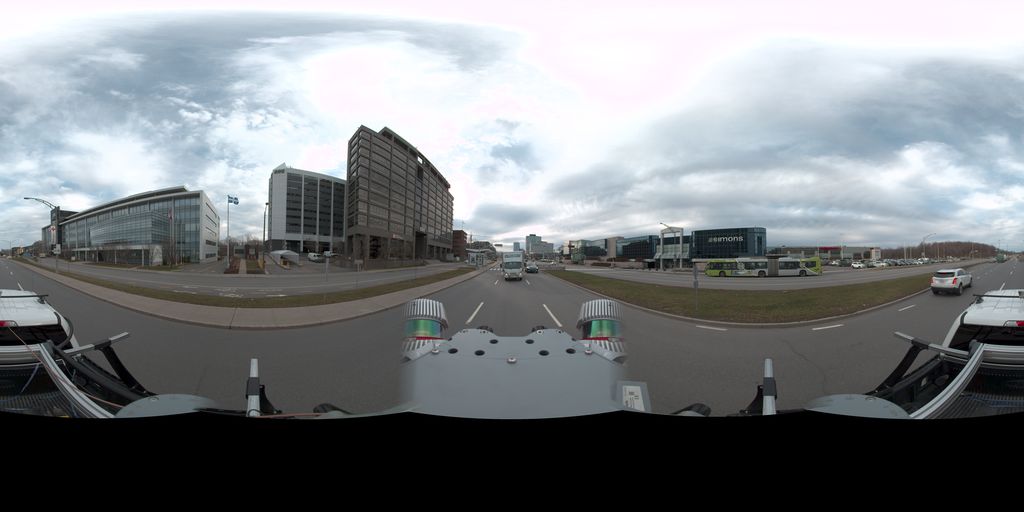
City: quebec_city